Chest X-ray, AP view. Patient: 73 years old, sex F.
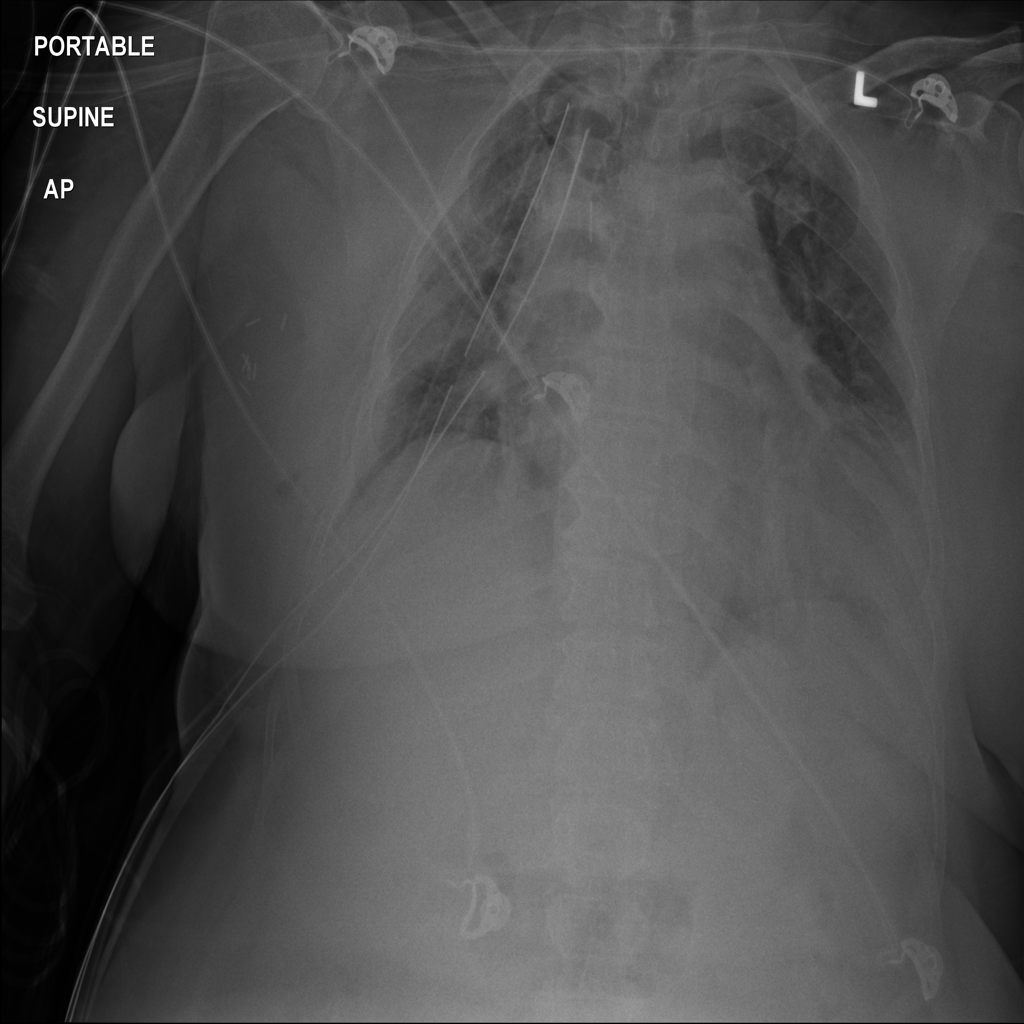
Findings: No Finding